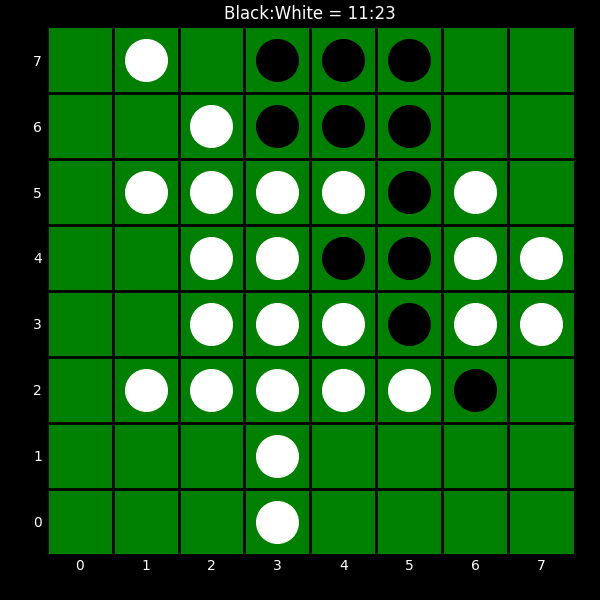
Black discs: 11
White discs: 23